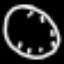
Label: clock